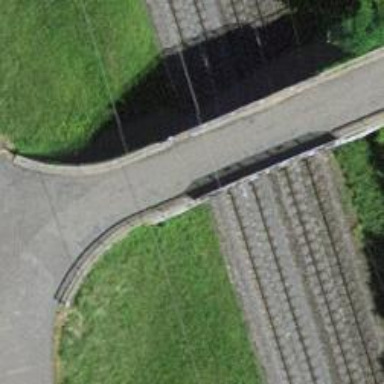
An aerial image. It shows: Cycleway with asphalt surface on embankment.